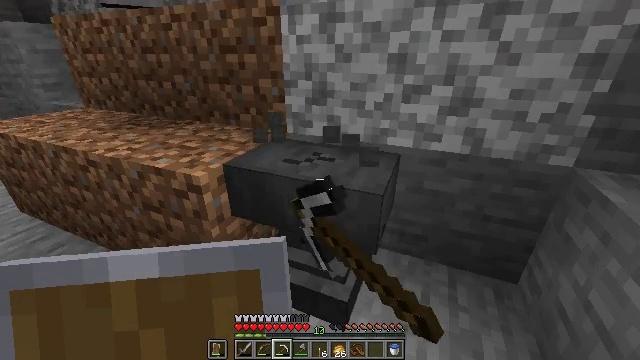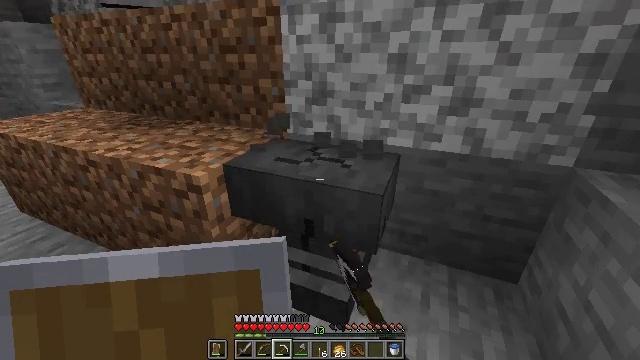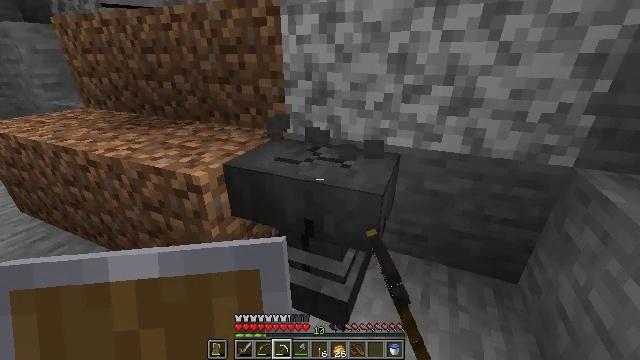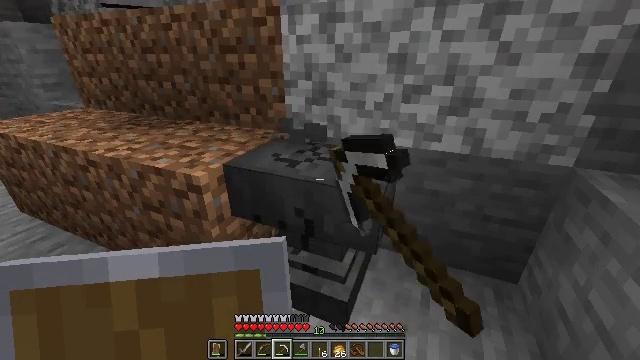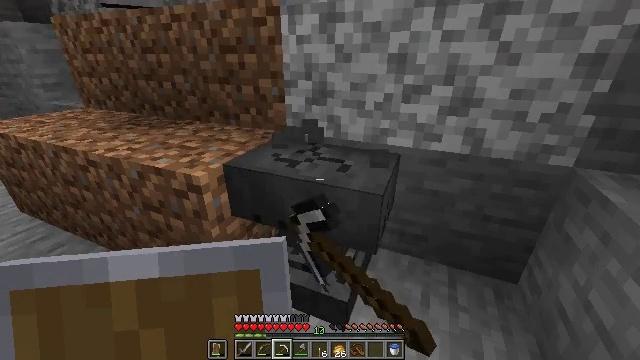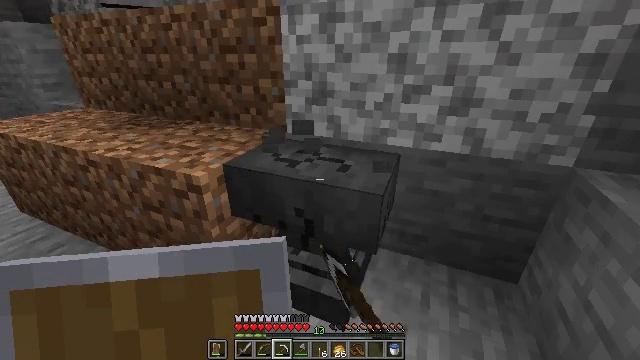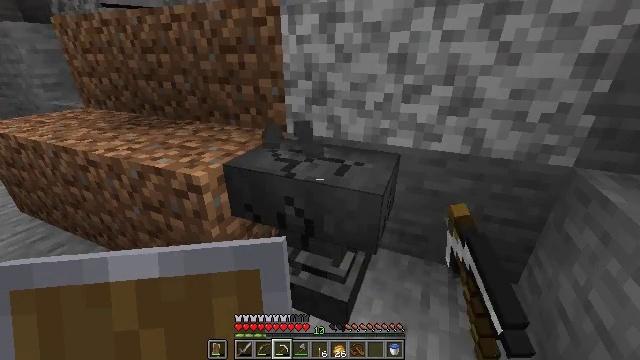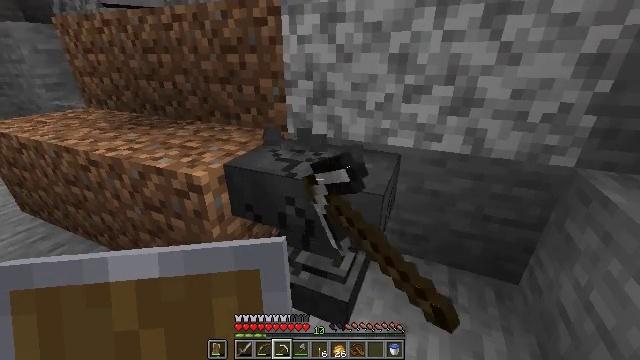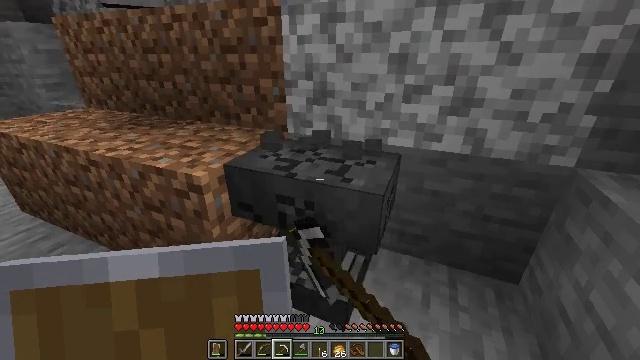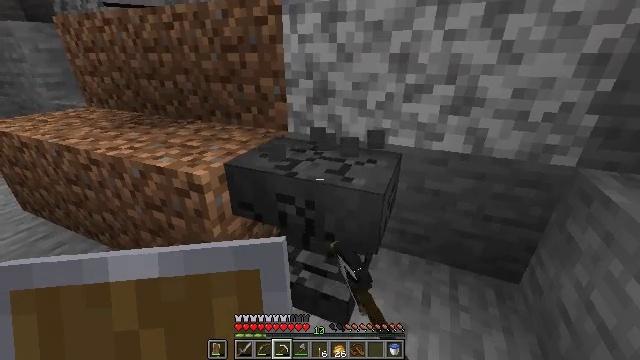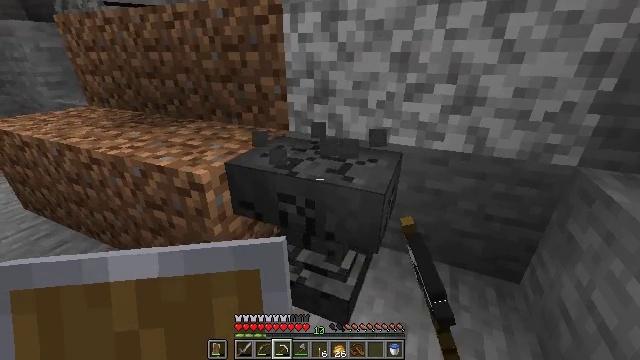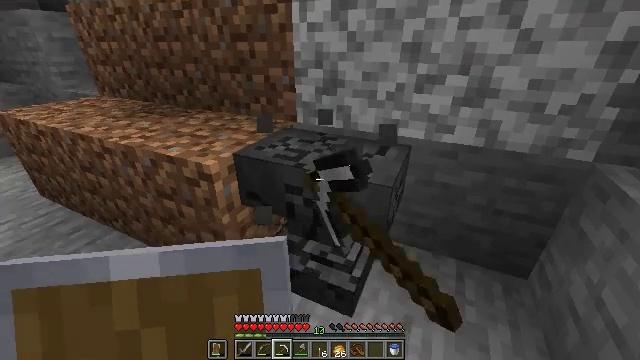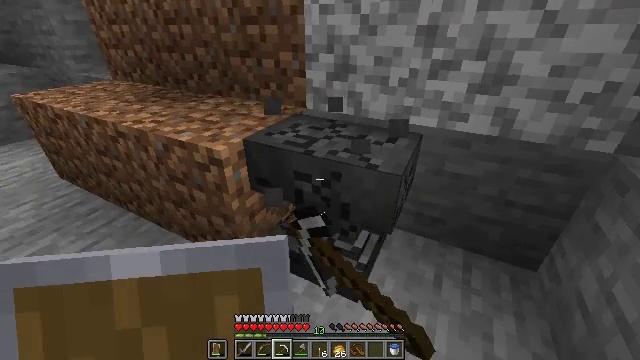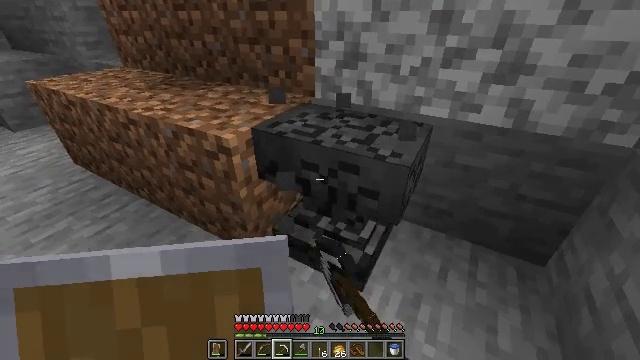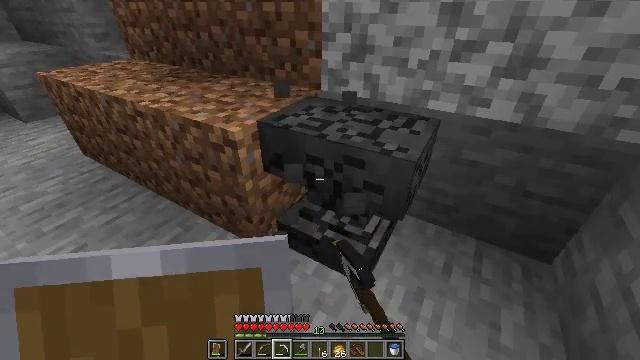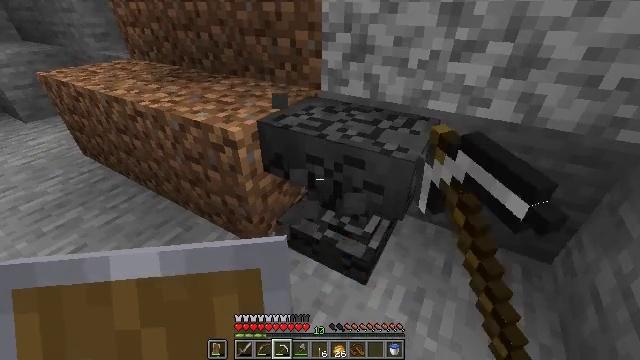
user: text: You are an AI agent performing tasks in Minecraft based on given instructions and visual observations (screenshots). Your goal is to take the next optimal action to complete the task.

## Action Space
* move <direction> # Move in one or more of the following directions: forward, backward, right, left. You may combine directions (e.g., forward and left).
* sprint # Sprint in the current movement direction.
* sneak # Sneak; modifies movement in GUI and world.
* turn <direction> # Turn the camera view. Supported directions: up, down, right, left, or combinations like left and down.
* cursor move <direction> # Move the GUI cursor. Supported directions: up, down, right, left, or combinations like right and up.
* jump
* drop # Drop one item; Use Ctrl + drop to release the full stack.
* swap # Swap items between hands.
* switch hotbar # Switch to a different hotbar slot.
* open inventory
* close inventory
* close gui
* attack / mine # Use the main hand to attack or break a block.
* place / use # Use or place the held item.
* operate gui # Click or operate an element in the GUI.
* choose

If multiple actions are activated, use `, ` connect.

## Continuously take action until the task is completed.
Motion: motion action
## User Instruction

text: Break the anvil to move it.
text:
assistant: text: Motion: attack / mine
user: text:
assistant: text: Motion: attack / mine
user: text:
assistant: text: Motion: attack / mine
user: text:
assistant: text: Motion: attack / mine
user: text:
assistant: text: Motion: attack / mine
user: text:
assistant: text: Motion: attack / mine
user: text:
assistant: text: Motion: attack / mine
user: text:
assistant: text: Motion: attack / mine
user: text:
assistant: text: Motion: attack / mine
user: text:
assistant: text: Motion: attack / mine
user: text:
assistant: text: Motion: turn left and down, attack / mine
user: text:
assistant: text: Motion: turn left and down, attack / mine
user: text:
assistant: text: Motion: turn left and down, attack / mine
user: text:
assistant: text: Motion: turn left and down, attack / mine
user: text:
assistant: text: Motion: attack / mine
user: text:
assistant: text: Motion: attack / mine
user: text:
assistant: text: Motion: attack / mine
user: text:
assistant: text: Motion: attack / mine
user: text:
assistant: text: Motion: attack / mine
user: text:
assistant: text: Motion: attack / mine
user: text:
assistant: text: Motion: attack / mine
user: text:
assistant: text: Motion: move forward and move right, attack / mine
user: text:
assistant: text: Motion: no_op